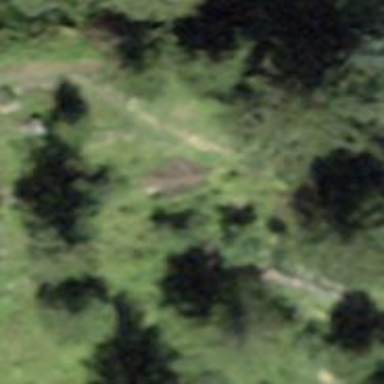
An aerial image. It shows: Path.